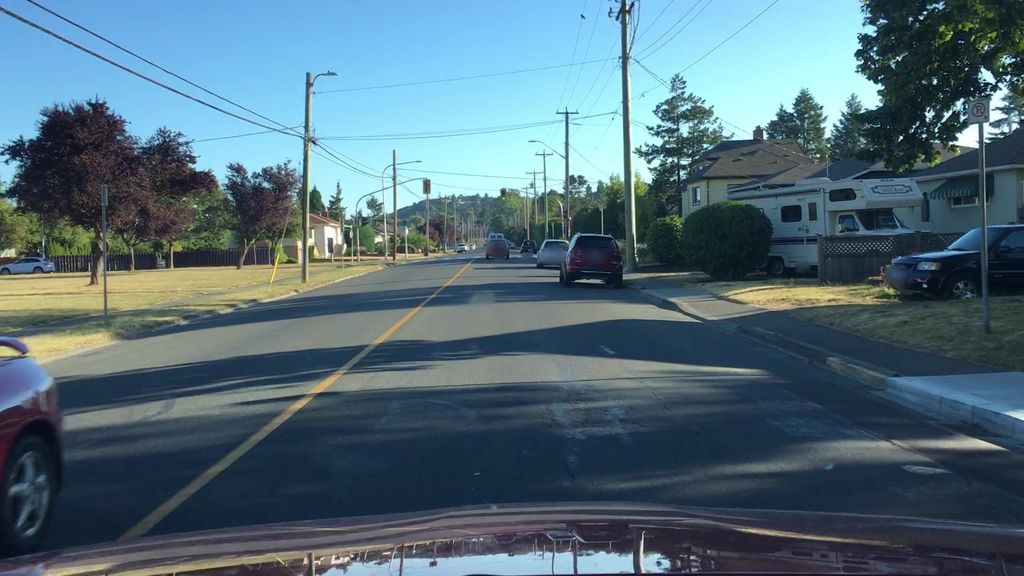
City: victoria